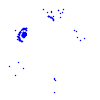
Particle: electron